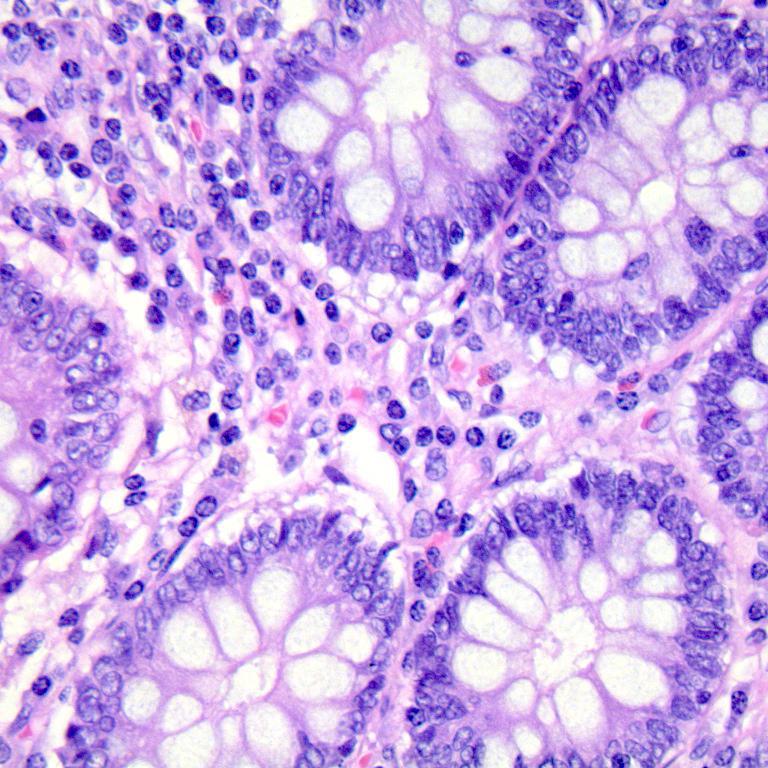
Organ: colon
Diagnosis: benign